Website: macys
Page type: account-selection
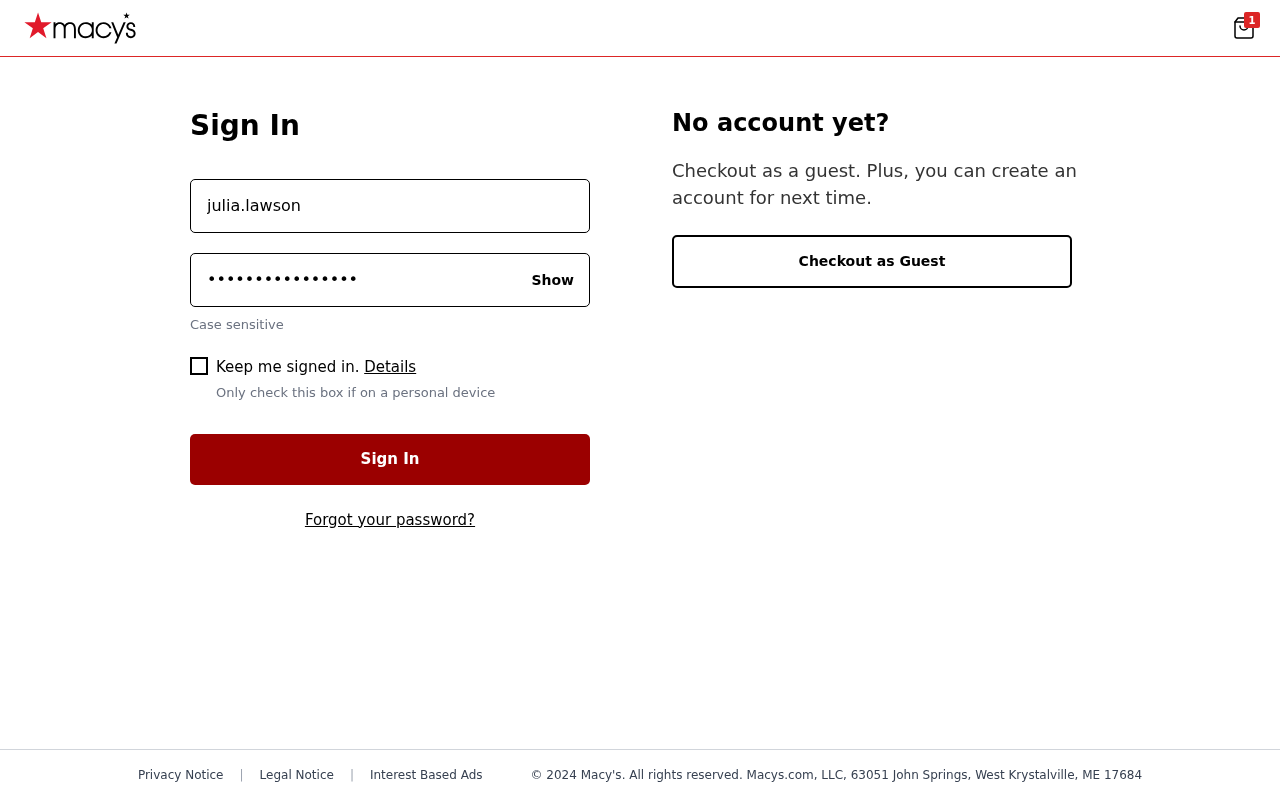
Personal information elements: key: PII_LOGIN_USERNAME
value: julia.lawson
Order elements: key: ORDER_NUM_ITEMS
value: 1